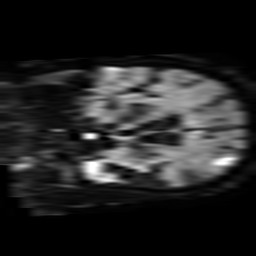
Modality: TRACE
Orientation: coronal
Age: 68
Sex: female
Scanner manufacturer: philips
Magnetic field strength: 3 T
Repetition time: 3.084 s
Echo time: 0.076 s